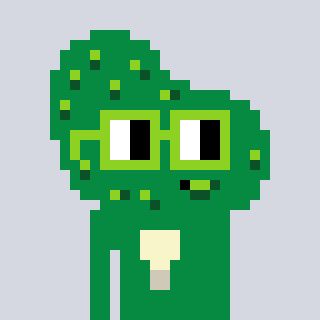
a pixel art character with square light green glasses, a pickle-shaped head and a green-colored body on a cool background